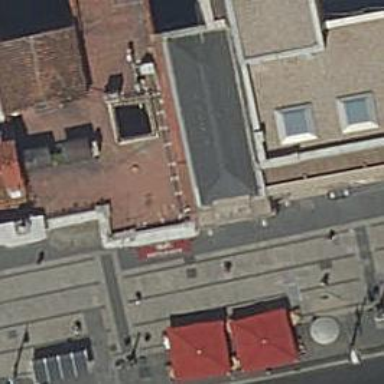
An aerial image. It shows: Restaurant.